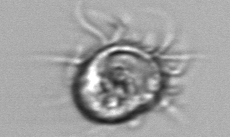
Label: Leegaardiella_ovalis